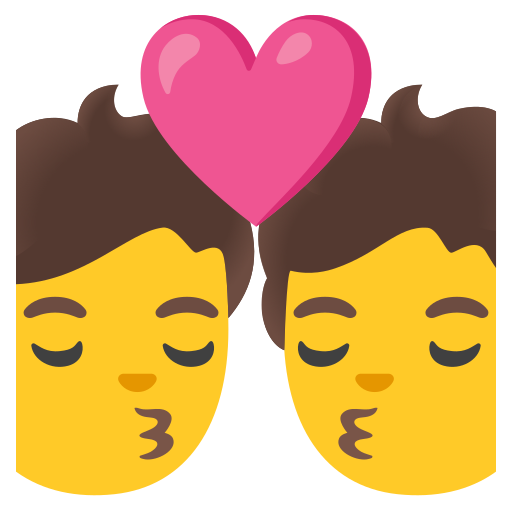
Emoji: 💏